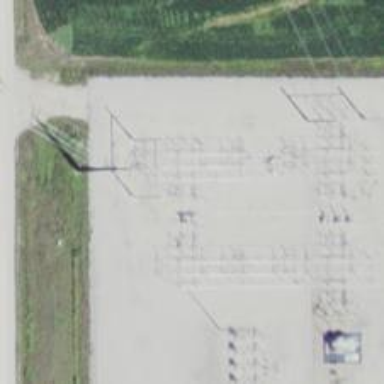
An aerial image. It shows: Switch used for power control.